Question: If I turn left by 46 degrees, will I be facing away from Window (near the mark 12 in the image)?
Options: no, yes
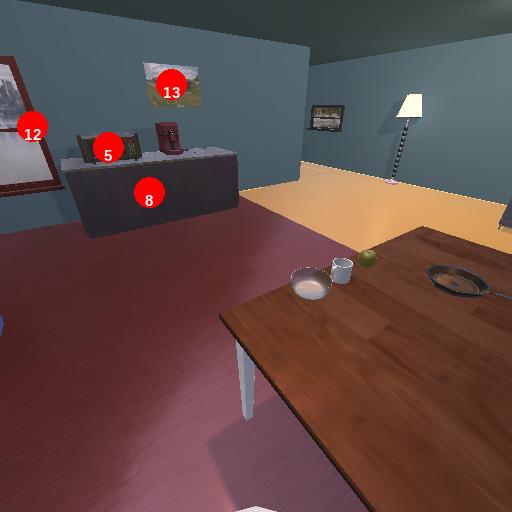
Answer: no